Question: How not to display this small useless widget when my discord bot refers to reddit:

Is it possible to make this small widget not displayed?
Here is my code:
'''
@client.command()
async def reddit(ctx, arg, arg2 = None):
if not arg2:
await ctx.send('https://www.reddit.com/search/?q=' + str(arg))
await ctx.send(''^ Searching for' ' + str(arg) + ''... ^'')
if arg2:
await ctx.send('https://www.reddit.com/' + str(arg2) + '/search?q=' + str(arg) + '&restrict_sr=1')
'''
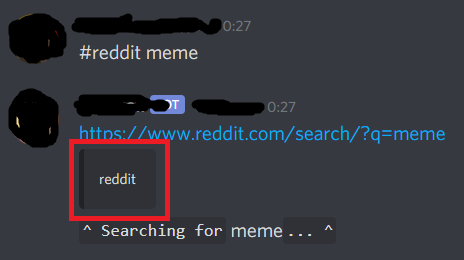
Answer: Wrap the link in '< >'
'''
await ctx.send('<https://www.reddit.com/search/?q=' + str(arg) + ">")
'''
It's a Discord feature, not just specific to writing bots.